Question: I have following combobox contexts :-
'''
<select name="destination" id="destination" style="width: 125px;"
onchange="onChangeDestination(this.value,'0');">
<option value="2" selected>2</option>
<option value="3">3</option>
</select>
'''
Now I am selecting a value as "2" and submitting the form. Next time when I come to the same page I set values in combobox dynamically.
So instead of showing the value as "2" It showing me blank field having no value in IE.When I check the values, it shows me both ("2" and "3"). Once I again select any value then blank field disappears.
Again same issue comes when I refresh the page.

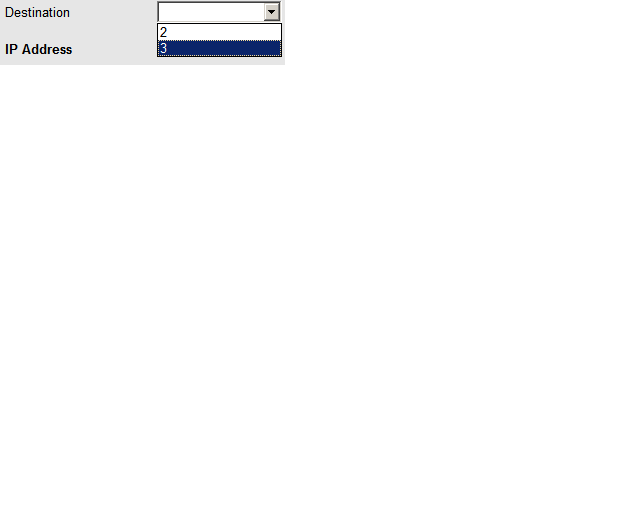
Answer: I tried but I can always see it (using IE9 here):
<URL>
But now that you posted an image, please let us know what is your 'DOCTYPE'...
I'm sure that you are using an old one and you need to specify:
'''
<option value="2" selected="selected">2</option>
'''
instead of what you have.
And by the way... you should have a "Please select" option as if you don't run on DOM ready the 'onChange' code how would you want the user to see 2 textfields without choosing '3' and then back '2' ...
an '<option value="-1" selected="selected">Please select</option>' would do the trick where in the javascript method, 'if ( parseInt(a, 10) == -1 ) return;' will avoid any textboxed creation.